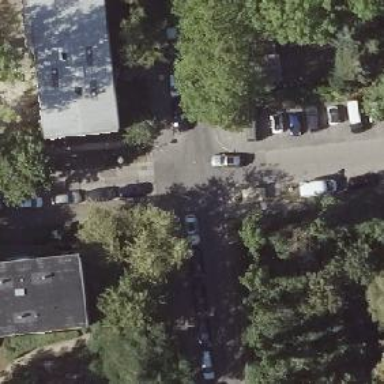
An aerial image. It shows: Residential road with asphalt surface. There is asphalt sidewalk on the right side.